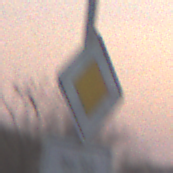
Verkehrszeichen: Vorfahrtsstrasse
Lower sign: HinweisDurchVerbaleAngabe5
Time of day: SunriseSunset
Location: Outdoor (Nature)
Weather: Clear
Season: NotSpecified
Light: Natural